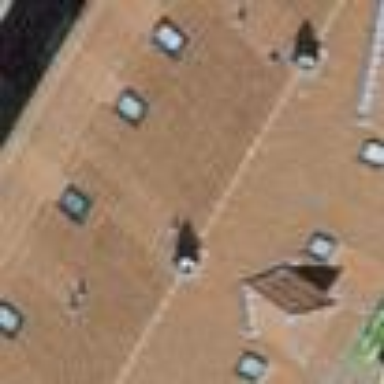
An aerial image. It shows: Residential building with gabled roof made of maroon roof tiles. The roof is oriented across the building.